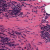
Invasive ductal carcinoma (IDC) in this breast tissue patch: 0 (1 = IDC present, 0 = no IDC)